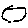
Label: hexagon